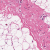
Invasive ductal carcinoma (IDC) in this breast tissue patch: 0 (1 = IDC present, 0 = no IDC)